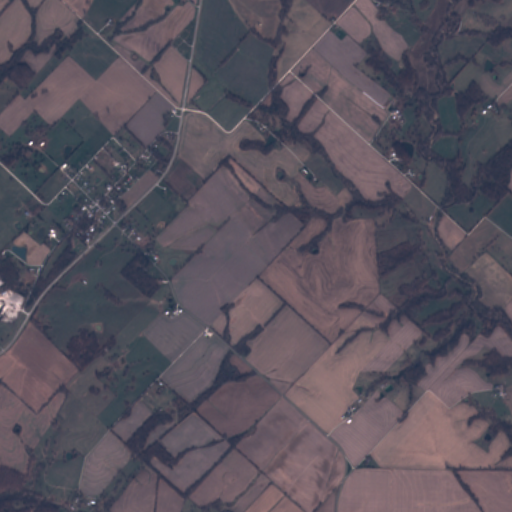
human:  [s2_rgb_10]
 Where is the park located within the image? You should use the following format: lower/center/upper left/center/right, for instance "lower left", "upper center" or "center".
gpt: The park is located in the upper left of the image.
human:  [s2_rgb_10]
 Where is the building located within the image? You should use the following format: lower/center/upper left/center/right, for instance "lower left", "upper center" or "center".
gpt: There is no building in the image.